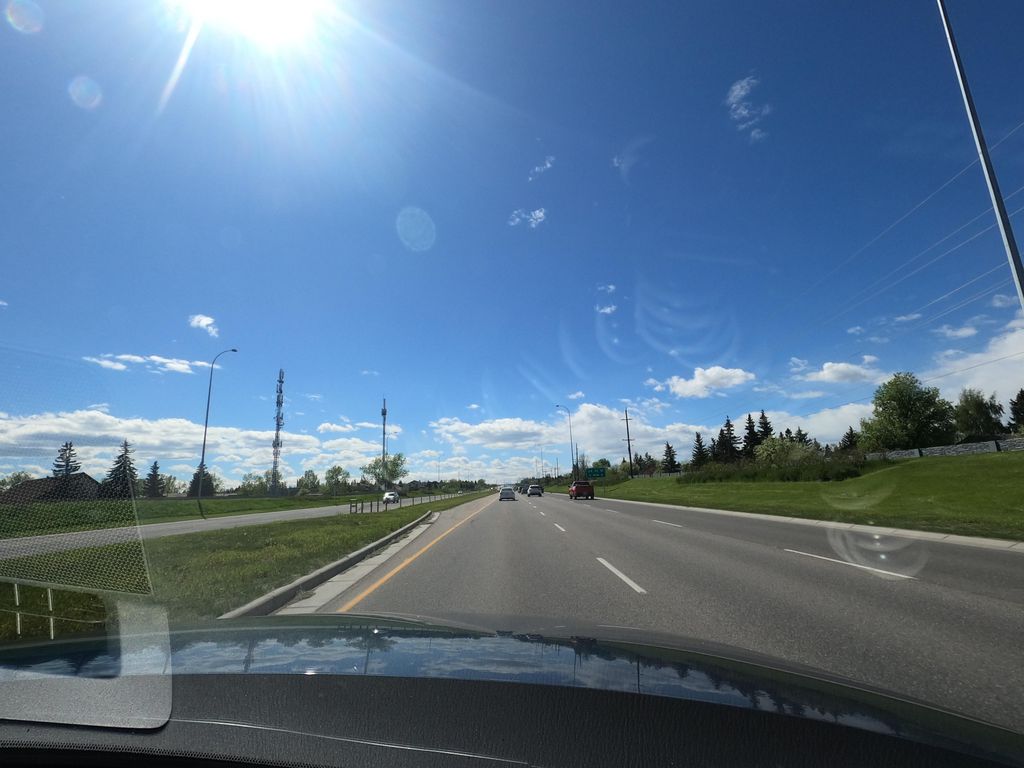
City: calgary